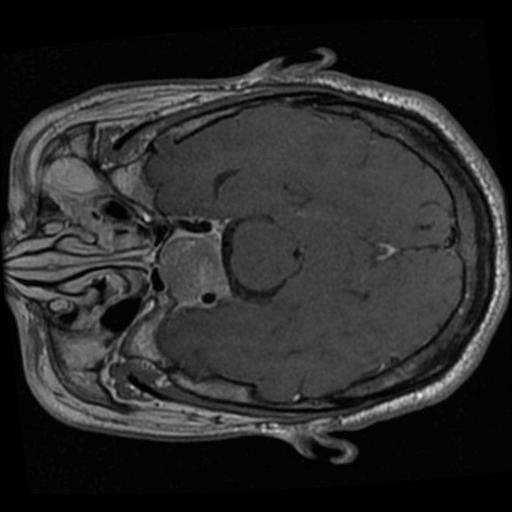
Label: brain_tumor